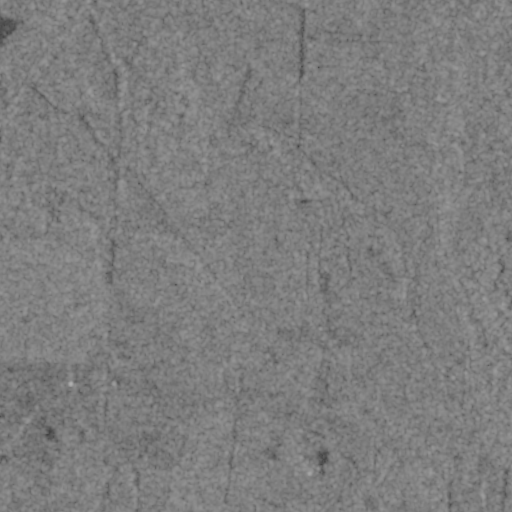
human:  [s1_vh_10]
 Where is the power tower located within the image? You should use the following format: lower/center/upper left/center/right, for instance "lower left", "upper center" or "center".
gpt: The power tower is located in the upper left of the image.
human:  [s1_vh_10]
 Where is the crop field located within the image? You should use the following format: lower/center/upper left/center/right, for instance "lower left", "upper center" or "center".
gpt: There is no crop field in the image.

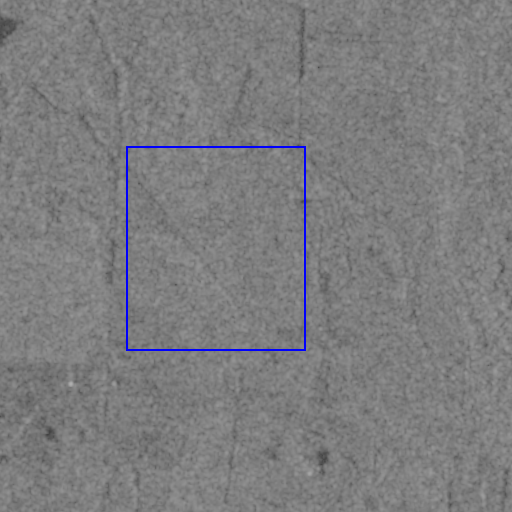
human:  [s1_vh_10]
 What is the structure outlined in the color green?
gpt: There is no green outline.
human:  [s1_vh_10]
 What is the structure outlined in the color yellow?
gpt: There is no structure outlined in yellow.